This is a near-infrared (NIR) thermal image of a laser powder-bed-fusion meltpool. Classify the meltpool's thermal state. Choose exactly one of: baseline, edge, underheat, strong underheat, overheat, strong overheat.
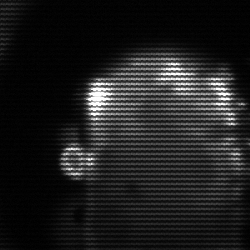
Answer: baseline